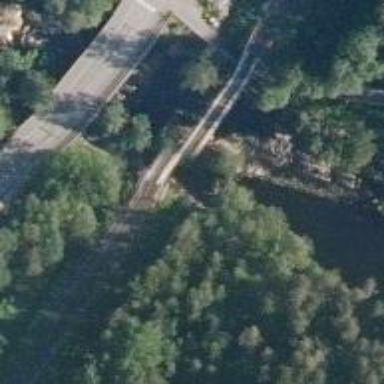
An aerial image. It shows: Bridge carrying railway with B1 track class.